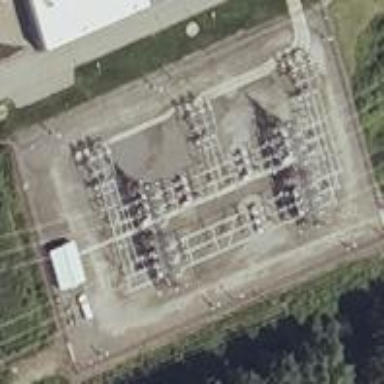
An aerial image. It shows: Distribution level power substation.